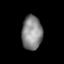
Tissue: lung
Cell type: Epithelial cells
Senescence score: 0.2251
Nuclear area (px): 676
Mean DAPI intensity: 136.423